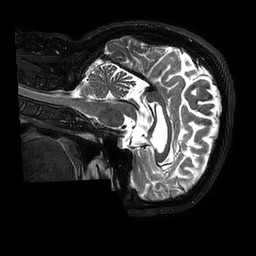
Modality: T2w
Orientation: sagittal
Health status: ill
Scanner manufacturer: philips
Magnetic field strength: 3 T
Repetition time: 2.5 s
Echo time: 0.331 s